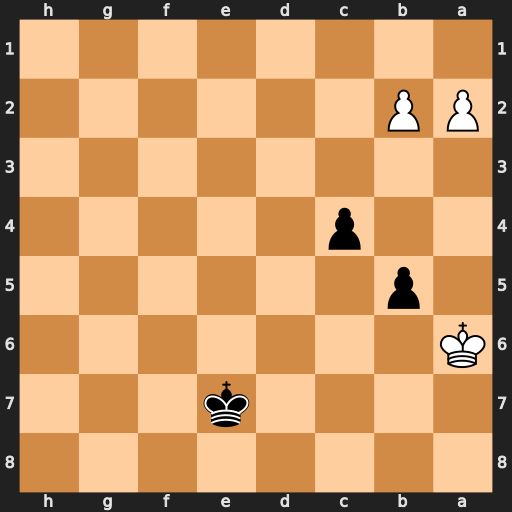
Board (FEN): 8/4k3/K7/1p6/2p5/8/PP6/8
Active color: b
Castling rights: -
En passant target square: -
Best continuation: b4 Kb5 c3 bxc3 bxc3